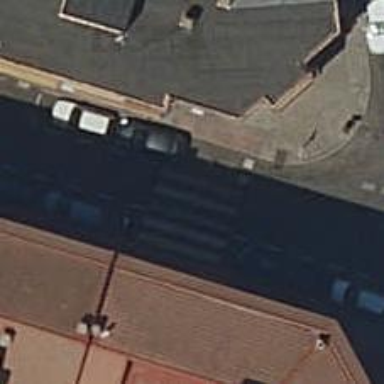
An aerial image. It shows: Asphalt footway with marked crossing.